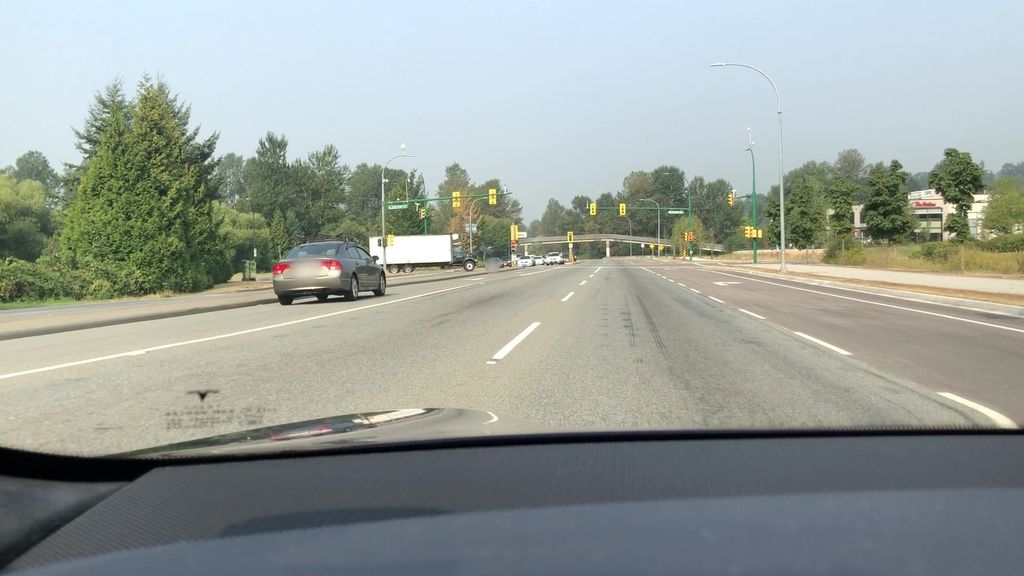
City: vancouver